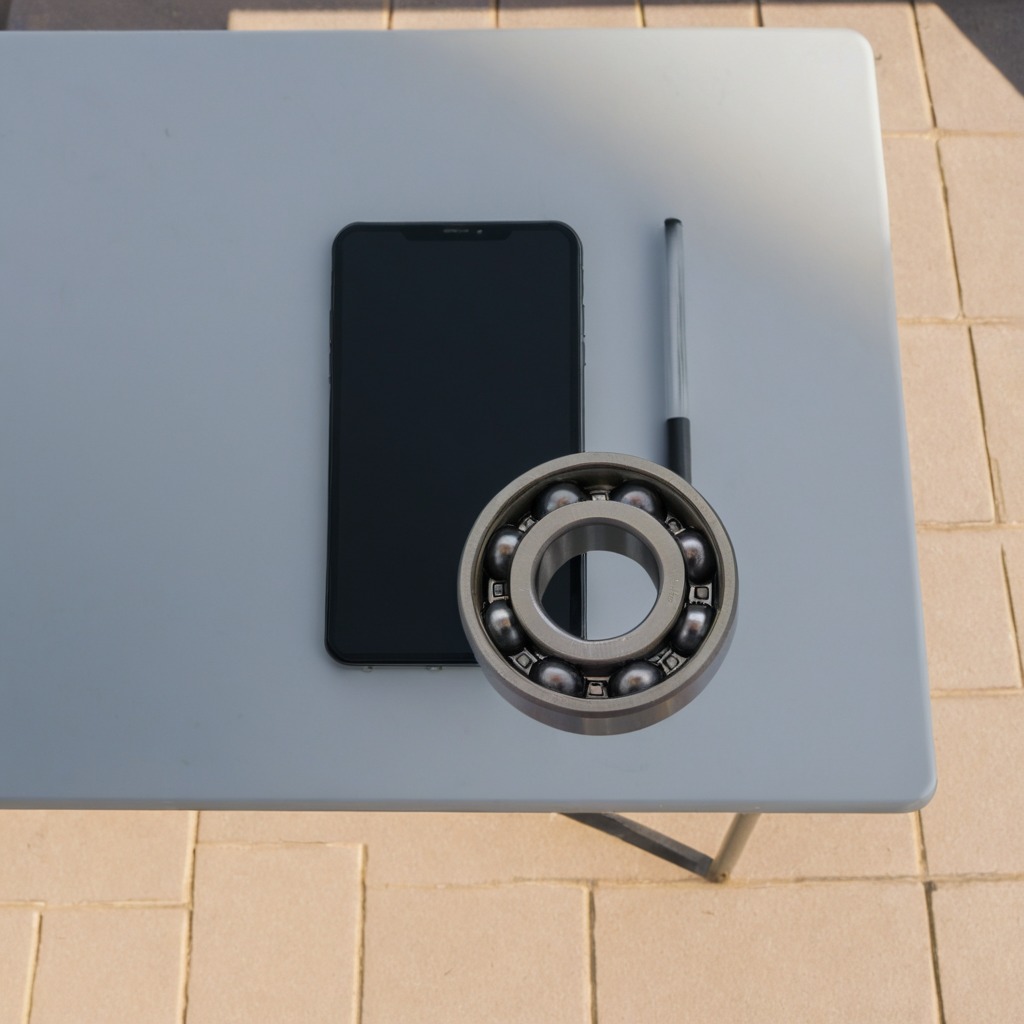
A metal ball bearing is lying on the textured surface of the utility table in a temporary outdoor tool station.